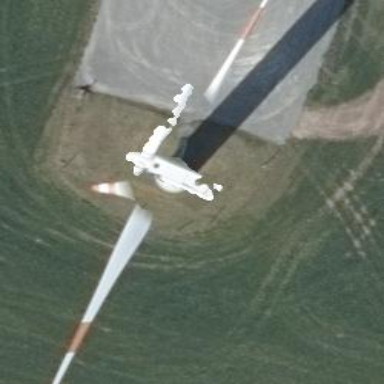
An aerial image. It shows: Wind generator in the form of horizontal axis wind turbine.